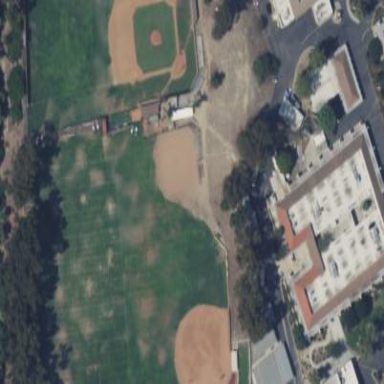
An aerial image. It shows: Baseball pitch for leisure land activities.